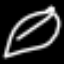
Label: leaf